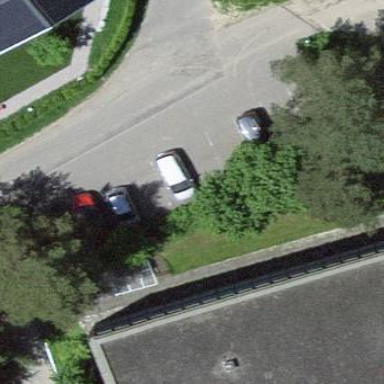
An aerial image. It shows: Street side parking area.